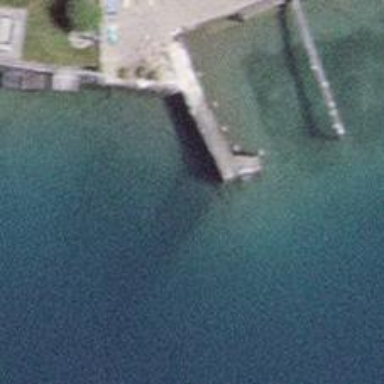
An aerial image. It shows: Man-made pier.